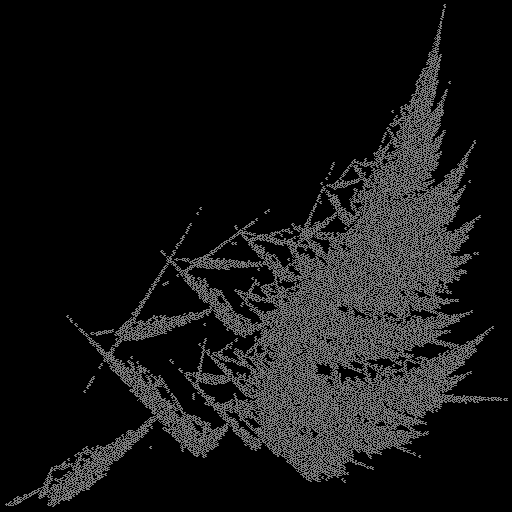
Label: turbanshell